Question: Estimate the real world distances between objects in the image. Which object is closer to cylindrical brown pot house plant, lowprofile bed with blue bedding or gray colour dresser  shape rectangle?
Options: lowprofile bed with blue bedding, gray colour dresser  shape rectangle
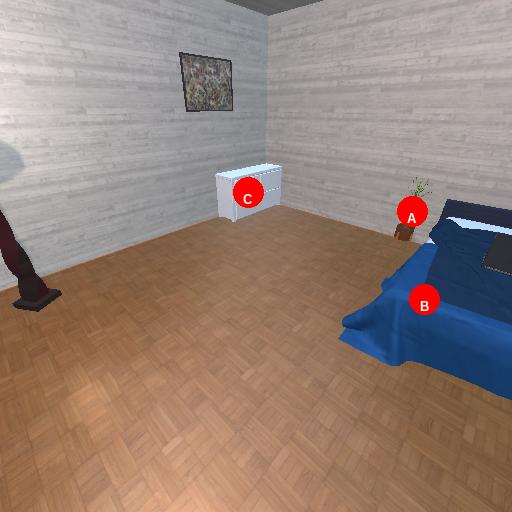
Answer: lowprofile bed with blue bedding